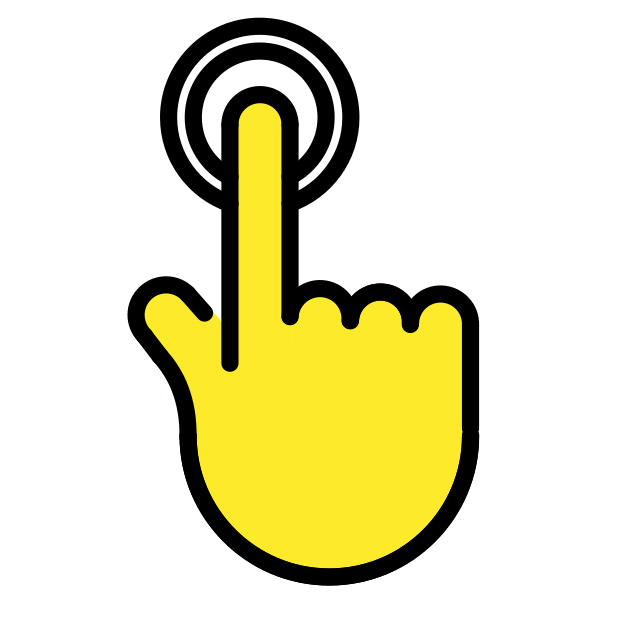
double tap